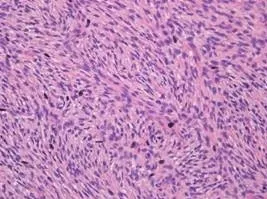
Microscopic examination. Several atypical cell with mitosis in the relatively blend spindle cells was noticed (H&E stain, x 400).
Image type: pathology (h&e)